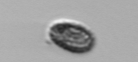
Label: Pseudochattonella_farcimen